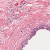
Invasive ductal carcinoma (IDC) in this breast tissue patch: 0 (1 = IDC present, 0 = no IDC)